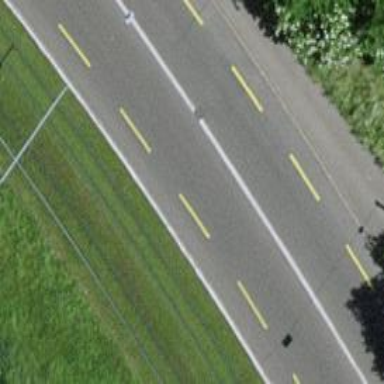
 featuring lanes for cyclists on both sides."